Question: I'm trying to render the list of words using MUI pagination but in alphabetical order.
> what we have1,2,3,...,26

> what we need
A,B,C,...,Z
'''
wordsList: {
A: [],
B: [],
...,
Z: []
}
'''
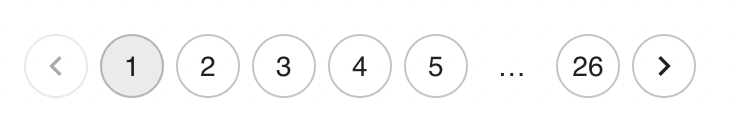
Answer: You can do it like this:
'''
renderItem={(item) => (
<PaginationItem {...item} page={alphabet[item.page - 1]} />
)}
'''
'''
const { Pagination, PaginationItem } = MaterialUI;
const alphabet = Array.from("ABCDEFGHIJKLMNOPQRSTUVWXYZ");
function BasicPagination() {
return (
<Pagination
count={alphabet.length}
variant="outlined"
renderItem={(item) => (
<PaginationItem {...item} page={alphabet[item.page - 1]} />
)}
/>
);
}
ReactDOM.createRoot(document.querySelector("#root")).render(<BasicPagination />);
'''
'''
<link rel="stylesheet" href="https://fonts.googleapis.com/css?family=Roboto:300,400,500,700&display=swap" />
<link rel="stylesheet" href="https://fonts.googleapis.com/icon?family=Material+Icons" />
<script crossorigin src="https://unpkg.com/react@18/umd/react.development.js"></script>
<script crossorigin src="https://unpkg.com/react-dom@18/umd/react-dom.development.js"></script>
<script crossorigin src="https://unpkg.com/@mui/material@5/umd/material-ui.development.js"></script>
<div id="root"></div>
'''